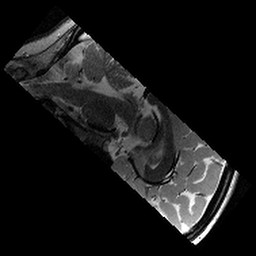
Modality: T2w
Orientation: sagittal
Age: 9
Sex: male
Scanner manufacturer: siemens
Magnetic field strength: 3 T
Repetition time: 9.23 s
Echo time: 0.067 s